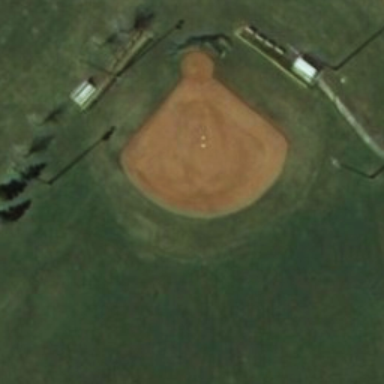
This is a old baseball diamond .